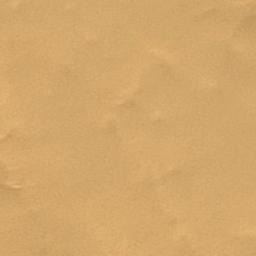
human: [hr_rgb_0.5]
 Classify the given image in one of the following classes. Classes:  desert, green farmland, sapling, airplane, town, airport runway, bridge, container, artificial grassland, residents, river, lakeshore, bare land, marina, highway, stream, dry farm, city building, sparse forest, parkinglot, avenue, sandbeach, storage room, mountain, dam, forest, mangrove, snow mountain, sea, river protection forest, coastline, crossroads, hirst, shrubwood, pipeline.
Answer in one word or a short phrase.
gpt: desert